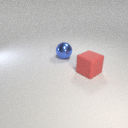
large red rubber cube in front of large blue metal sphere